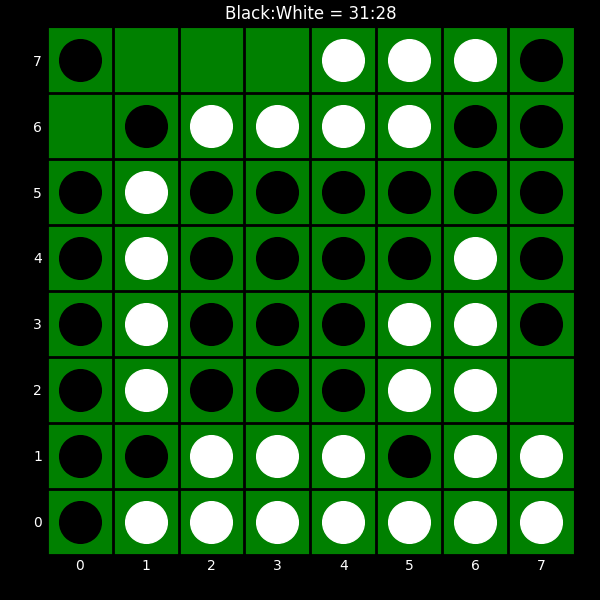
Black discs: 31
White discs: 28